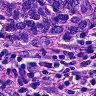
Metastatic tissue present: yes